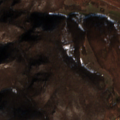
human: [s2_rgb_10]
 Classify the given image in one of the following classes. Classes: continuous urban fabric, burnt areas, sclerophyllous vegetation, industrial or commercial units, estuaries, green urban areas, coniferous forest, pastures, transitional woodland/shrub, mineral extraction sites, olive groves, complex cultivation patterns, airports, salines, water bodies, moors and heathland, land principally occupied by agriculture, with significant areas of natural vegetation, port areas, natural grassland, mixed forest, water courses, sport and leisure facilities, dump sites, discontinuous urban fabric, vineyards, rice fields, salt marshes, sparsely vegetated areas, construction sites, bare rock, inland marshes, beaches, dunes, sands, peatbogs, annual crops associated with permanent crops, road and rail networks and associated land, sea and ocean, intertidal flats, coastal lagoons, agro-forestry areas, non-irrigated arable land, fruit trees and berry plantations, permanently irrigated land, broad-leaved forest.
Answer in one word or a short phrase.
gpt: complex cultivation patterns, land principally occupied by agriculture, with significant areas of natural vegetation, broad-leaved forest, transitional woodland/shrub